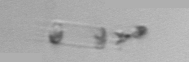
Label: Skeletonema